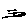
Label: line